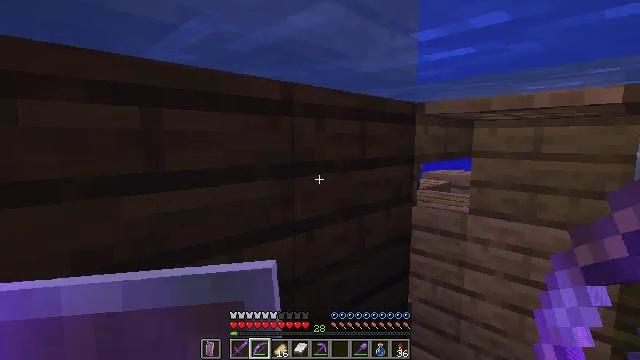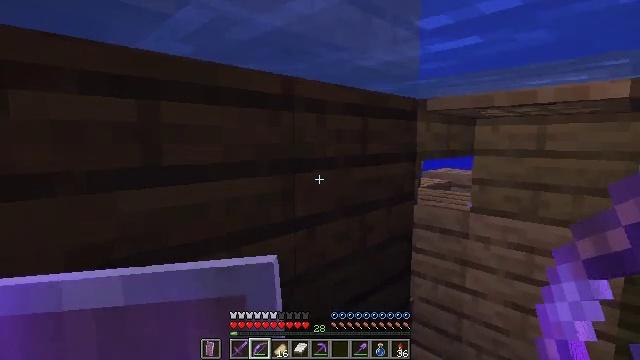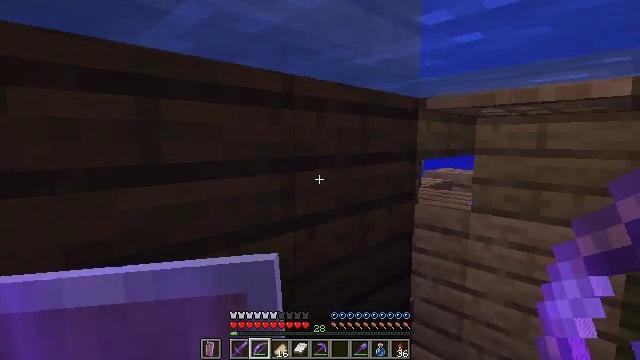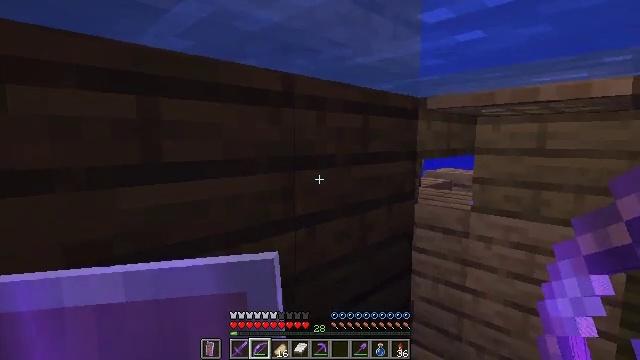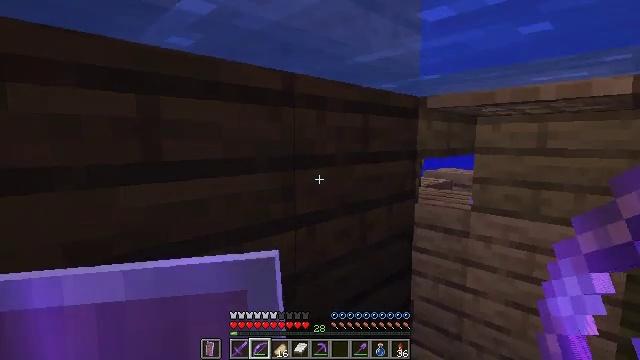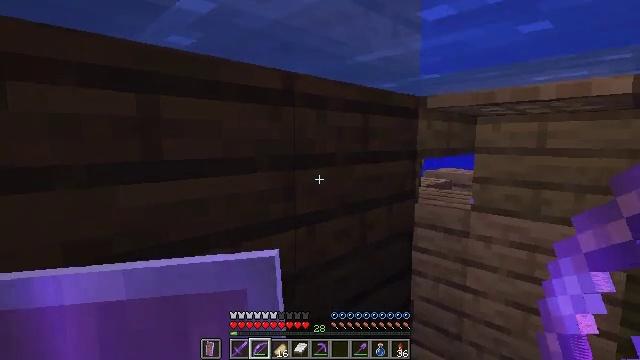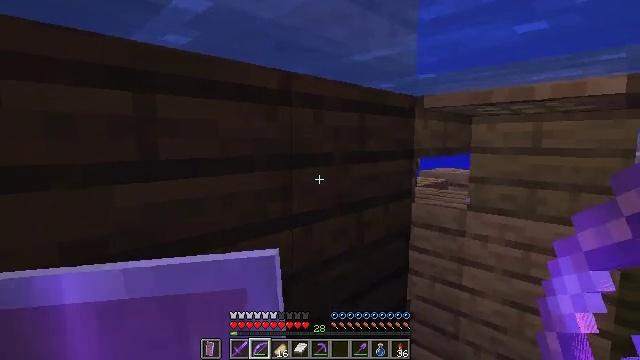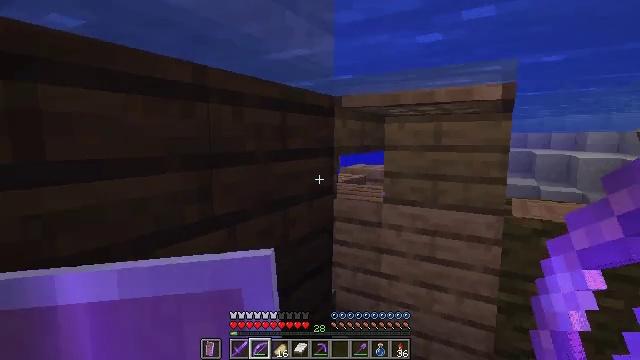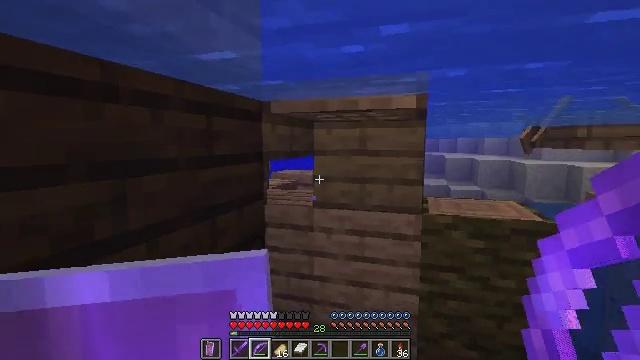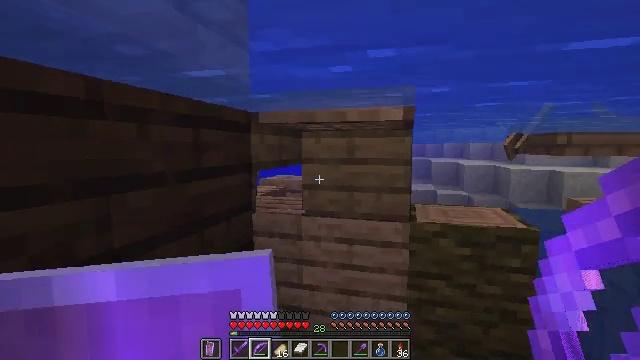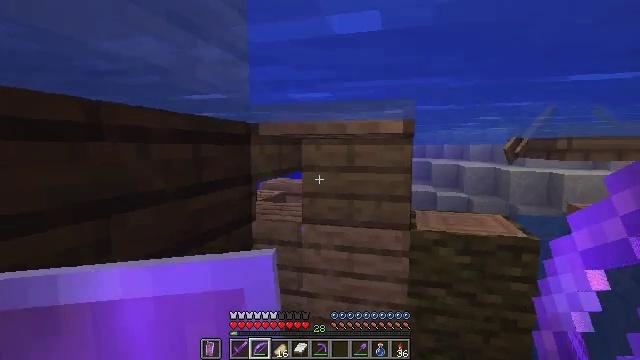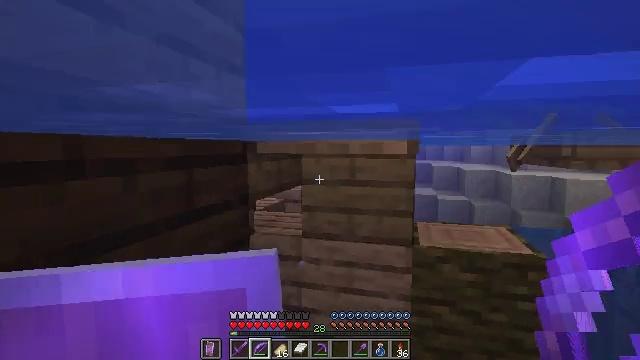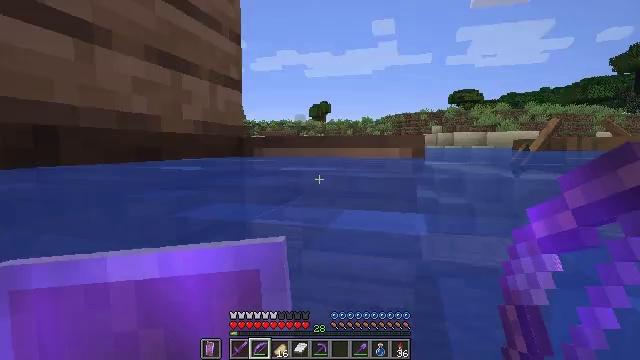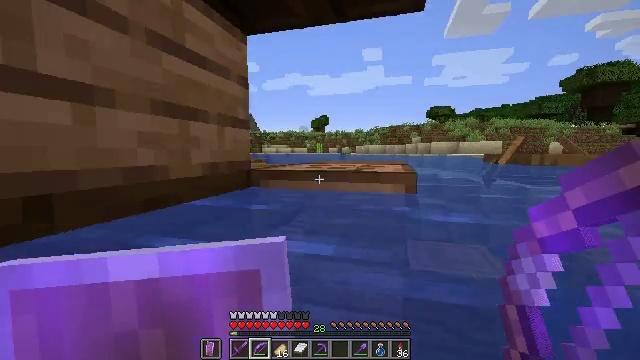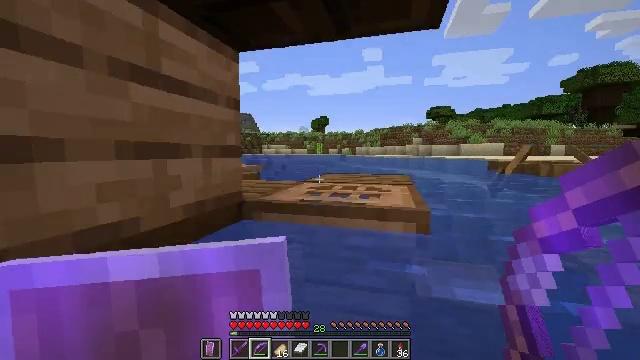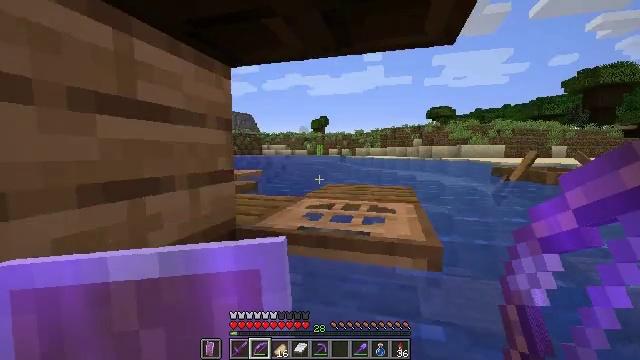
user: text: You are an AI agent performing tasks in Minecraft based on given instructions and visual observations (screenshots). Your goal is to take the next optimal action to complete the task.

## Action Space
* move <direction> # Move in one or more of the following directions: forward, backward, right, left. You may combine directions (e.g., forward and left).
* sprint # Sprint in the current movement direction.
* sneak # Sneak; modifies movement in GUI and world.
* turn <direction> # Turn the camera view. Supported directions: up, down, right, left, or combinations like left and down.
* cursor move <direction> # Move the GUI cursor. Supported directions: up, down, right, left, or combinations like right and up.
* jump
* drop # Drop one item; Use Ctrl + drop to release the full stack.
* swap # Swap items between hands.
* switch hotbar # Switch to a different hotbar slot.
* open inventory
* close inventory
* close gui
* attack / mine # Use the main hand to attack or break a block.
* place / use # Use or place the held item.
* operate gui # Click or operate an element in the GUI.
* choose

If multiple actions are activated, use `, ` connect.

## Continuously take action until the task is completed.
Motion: motion action
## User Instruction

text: Gather oak leaves by attacking.
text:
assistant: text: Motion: no_op
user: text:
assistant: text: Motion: no_op
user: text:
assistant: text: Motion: no_op
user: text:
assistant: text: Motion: no_op
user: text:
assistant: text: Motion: no_op
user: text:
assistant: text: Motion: no_op
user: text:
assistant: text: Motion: turn right
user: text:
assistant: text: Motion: turn right, jump
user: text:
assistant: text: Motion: turn right, jump
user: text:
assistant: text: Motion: move forward, jump
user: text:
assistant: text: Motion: move forward, jump
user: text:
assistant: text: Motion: move forward, jump
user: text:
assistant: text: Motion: move forward, jump
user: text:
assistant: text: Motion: move forward, jump
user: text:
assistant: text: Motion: move forward, jump
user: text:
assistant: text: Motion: move forward, jump
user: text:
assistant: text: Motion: move forward, jump
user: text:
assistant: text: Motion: move forward, jump
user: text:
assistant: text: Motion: move forward, turn right and down, jump
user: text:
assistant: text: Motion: move forward, turn right and down
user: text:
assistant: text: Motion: move forward, turn down
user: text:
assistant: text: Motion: move forward
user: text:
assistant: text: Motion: move forward
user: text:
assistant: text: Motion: move forward
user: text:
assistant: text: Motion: move forward
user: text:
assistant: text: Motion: move forward
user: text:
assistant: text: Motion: move forward and move right, jump
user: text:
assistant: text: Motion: move forward and move right, jump
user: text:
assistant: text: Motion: move forward and move right, jump
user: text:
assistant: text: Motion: move forward and move right, jump